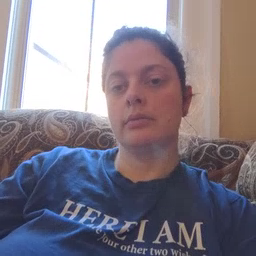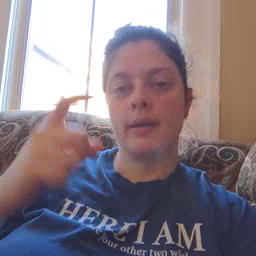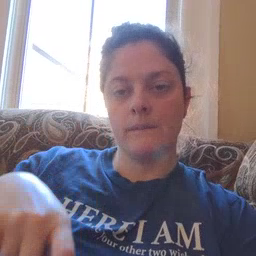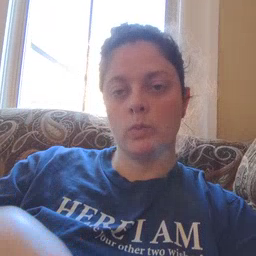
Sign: haveto